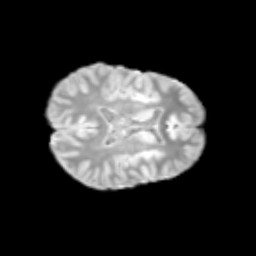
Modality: T2w
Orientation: axial
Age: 12
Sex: female
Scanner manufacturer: siemens
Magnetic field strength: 3 T
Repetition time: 3.8 s
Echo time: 0.07 s